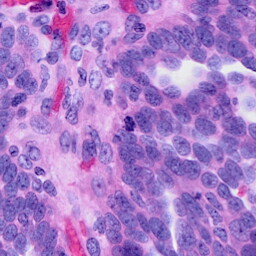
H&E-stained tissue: Ovarian